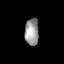
Tissue: skin
Cell type: Endothelial cells
Senescence score: 0.7878
Nuclear area (px): 376
Mean DAPI intensity: 150.497